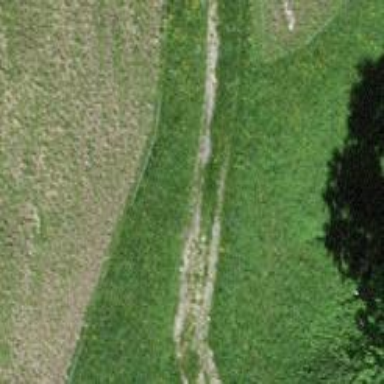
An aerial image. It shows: Grass track with Grade 4 tracktype.